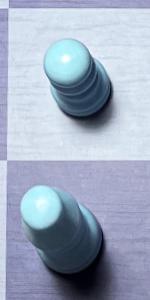
Label: Bishop_White